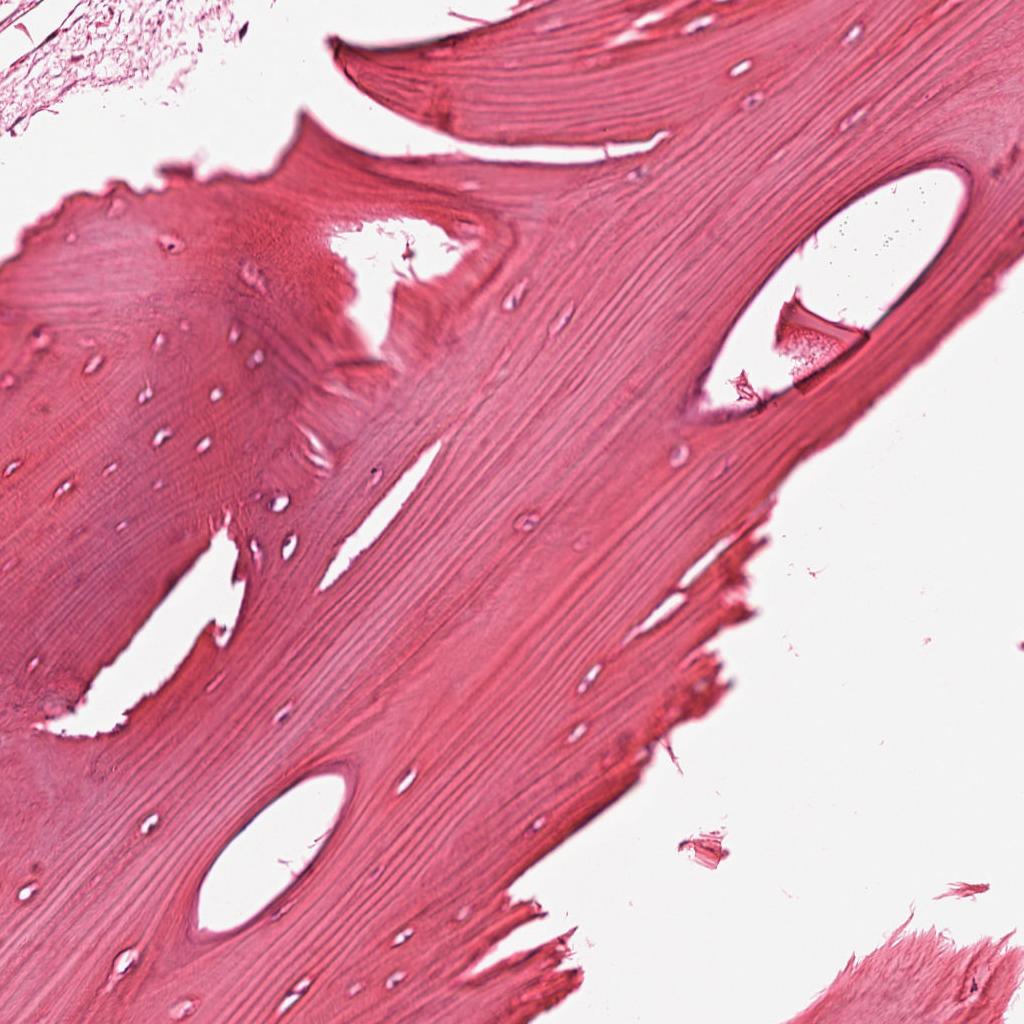
Label: Non-Tumor